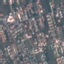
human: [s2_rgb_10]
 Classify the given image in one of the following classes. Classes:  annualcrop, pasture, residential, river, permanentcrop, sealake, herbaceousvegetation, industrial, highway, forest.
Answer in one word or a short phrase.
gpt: Residential